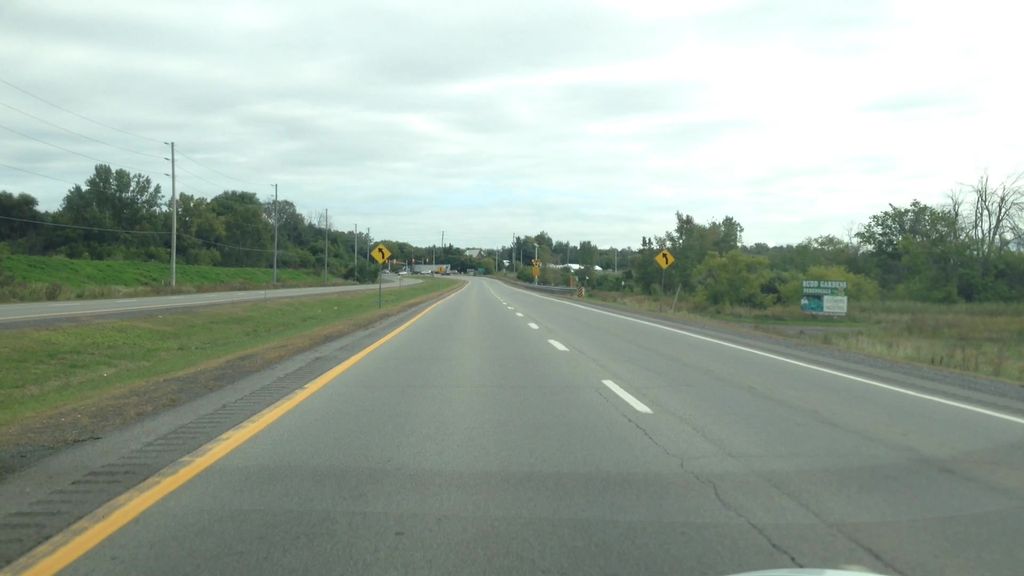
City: ottawa-gatineau